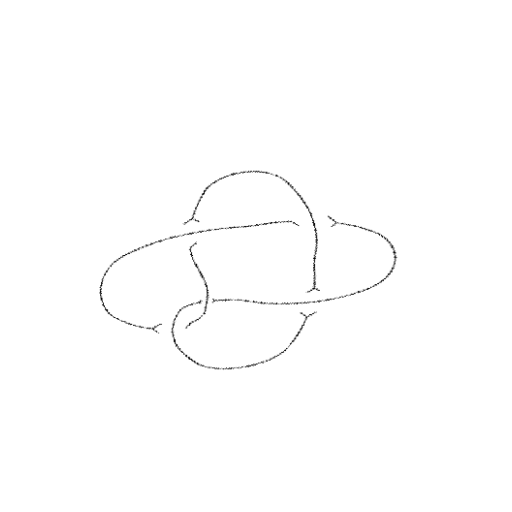
Crossing number: 5